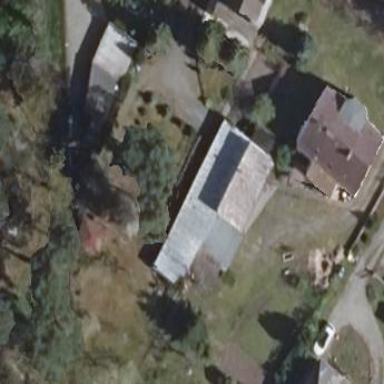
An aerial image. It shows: Group of garages.